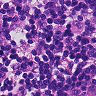
Metastatic tissue present: no